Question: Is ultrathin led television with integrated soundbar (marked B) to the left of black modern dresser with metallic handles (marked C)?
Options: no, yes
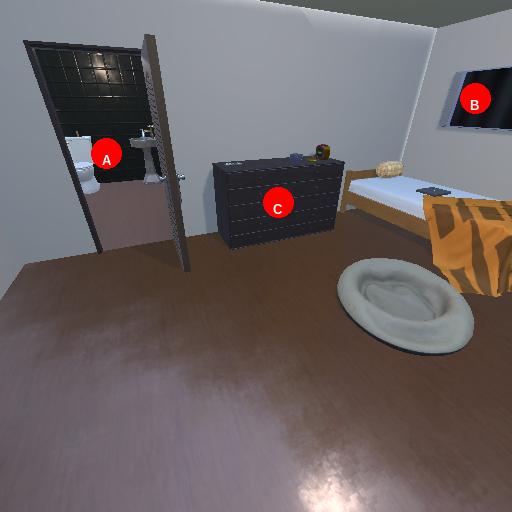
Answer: no